Question: I have a mobile website that uses jQuery mobile and am having a problem with the loading of the CSS on mobile devices. On my Nexus S with Jellybean, the HTML will load very quickly, but the CSS takes a good 3-4 seconds, during which this is what the website looks like:

The mobile website itself can be found at <URL>
The CSS file is linked at the top, but it still seems to load last. The one containing the colors and the visible styles is called 'client-damafro.min.css'.
Are there any obvious problems with the way I'm doing things? How can I solve my loading problem?
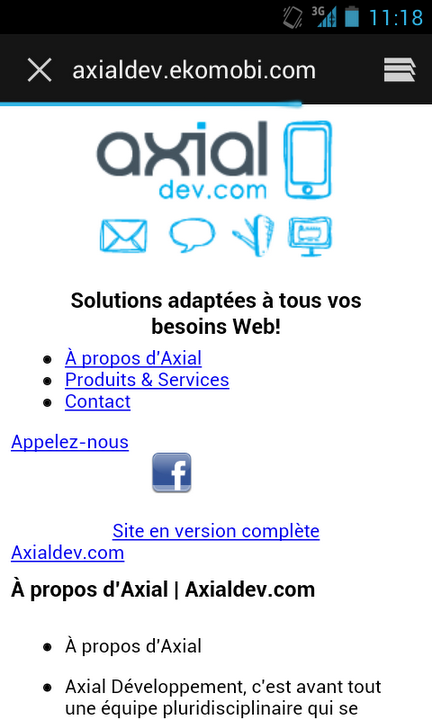
Answer: I know this will sound counter intuative, but can you put the scripts right after the css in the head.
This will load all the 'stuff' first and then the html. It will avoid the quick flashing before the js is applied....
I tried it locally by saving the complete page to my computer and changing it and seems to work...
Cheers
Robin
Ps: I am ignoring the whole load scripts last thing. i am aware of that...